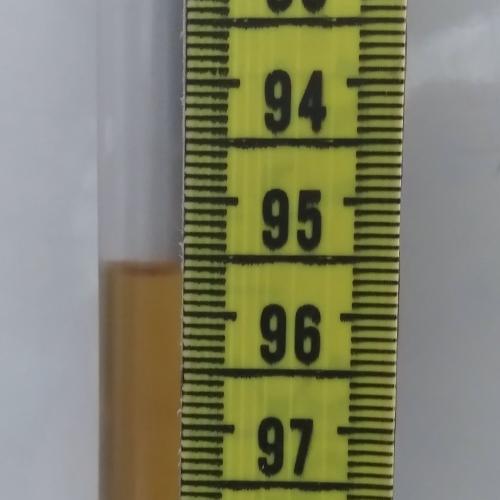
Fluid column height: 95.6 cm